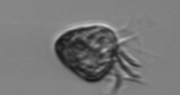
Label: Ciliophora